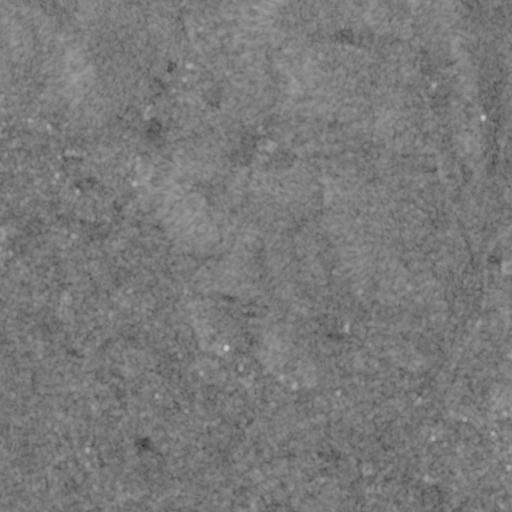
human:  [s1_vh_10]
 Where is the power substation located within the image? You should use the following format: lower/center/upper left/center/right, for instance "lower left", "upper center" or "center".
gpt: The power substation is located in the center right of the image.
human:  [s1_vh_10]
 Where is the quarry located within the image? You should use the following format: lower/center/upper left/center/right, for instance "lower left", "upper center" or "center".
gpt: The quarry is located in the upper left of the image.
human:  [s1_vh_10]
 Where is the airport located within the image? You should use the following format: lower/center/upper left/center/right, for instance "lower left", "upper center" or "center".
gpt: There is no airport in the image.

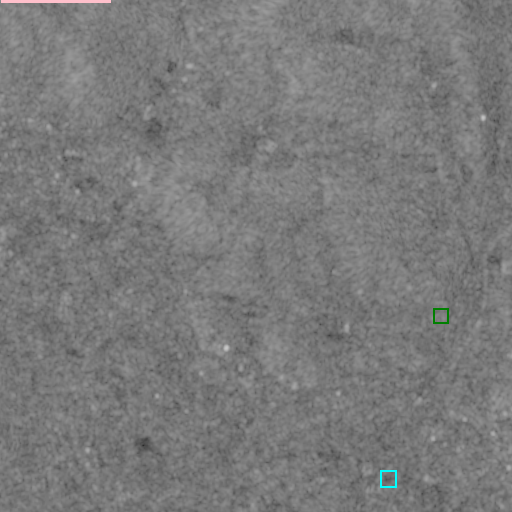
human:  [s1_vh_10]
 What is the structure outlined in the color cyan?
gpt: The structure outlined in cyan is a park.
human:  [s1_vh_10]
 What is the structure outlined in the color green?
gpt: The structure outlined in green is a power substation.
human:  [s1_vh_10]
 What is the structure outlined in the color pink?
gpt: The structure outlined in pink is a quarry.
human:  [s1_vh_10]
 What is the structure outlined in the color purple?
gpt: There is no purple outline.